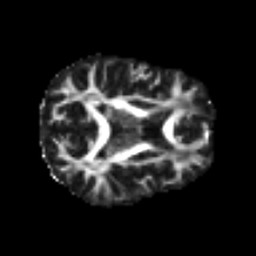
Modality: FA
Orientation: axial
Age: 34
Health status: ill
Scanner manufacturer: philips
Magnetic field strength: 3 T
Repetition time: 9 s
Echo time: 0.127 s